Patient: sex F, age 67
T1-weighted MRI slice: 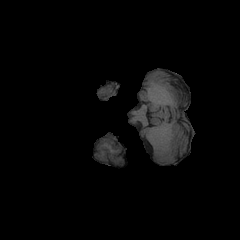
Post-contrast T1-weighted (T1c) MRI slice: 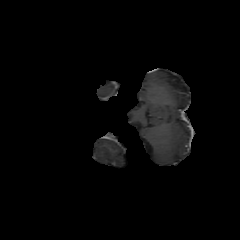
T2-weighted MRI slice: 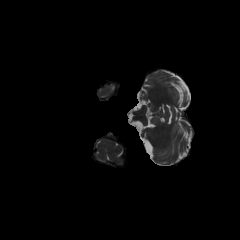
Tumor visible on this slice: no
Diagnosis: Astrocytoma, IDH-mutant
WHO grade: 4